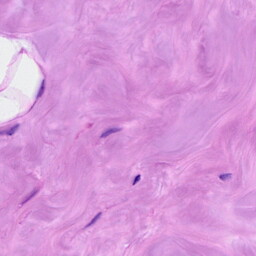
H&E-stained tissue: Breast